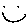
Label: smiley face